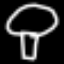
Label: mushroom